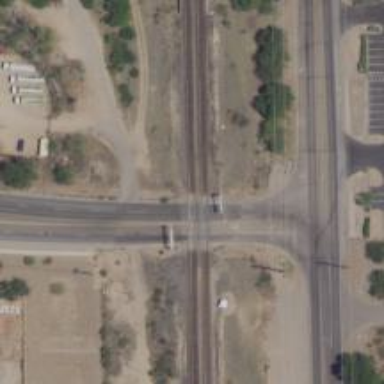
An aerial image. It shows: Railway level crossing.